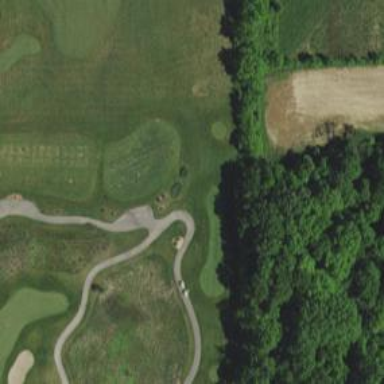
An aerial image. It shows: Path for both road and golf.